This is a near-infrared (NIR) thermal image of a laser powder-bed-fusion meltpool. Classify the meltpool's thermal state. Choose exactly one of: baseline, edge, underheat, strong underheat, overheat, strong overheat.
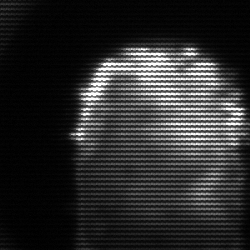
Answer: baseline